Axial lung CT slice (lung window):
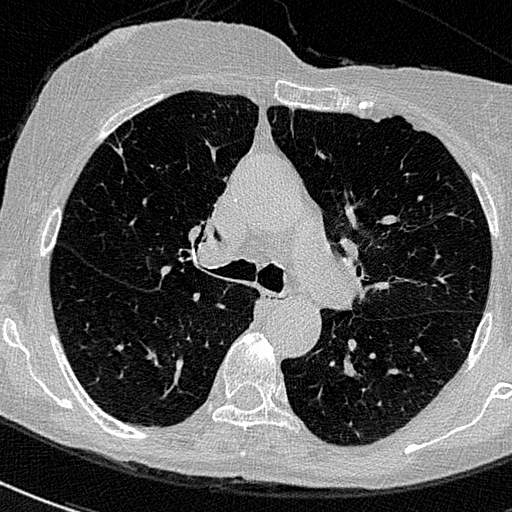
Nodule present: no